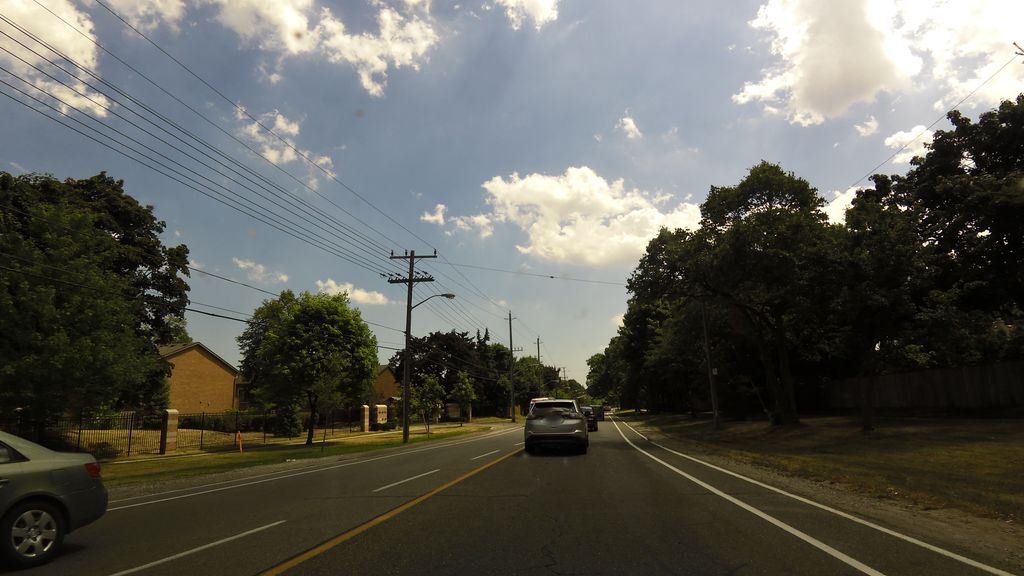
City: toronto